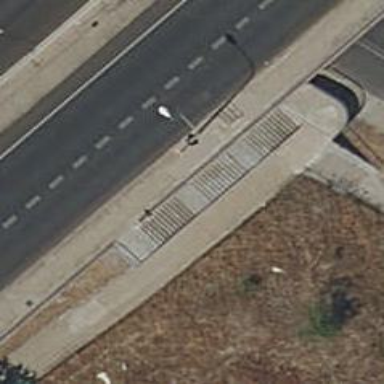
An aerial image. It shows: Set of steps on the road.